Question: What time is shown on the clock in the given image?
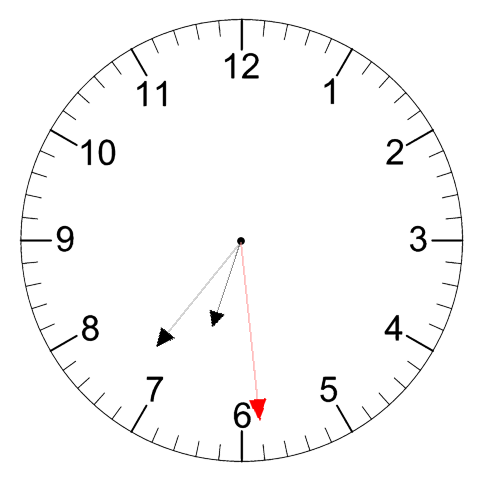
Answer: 06:36:29